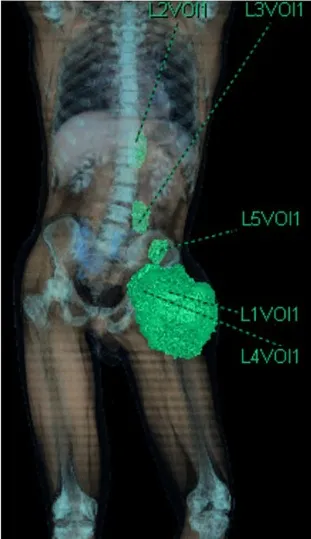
CT scan 3d-reconstruction of the baseline tumor lesions. Coronal plane.
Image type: radiology (ct)